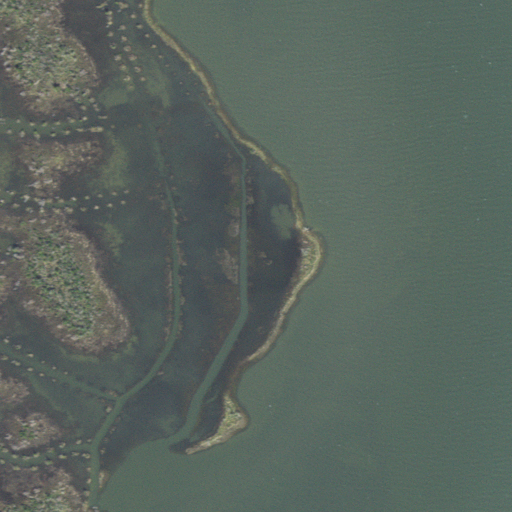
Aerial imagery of cape in North Carolina named Middens Point containing open water, herbaceous wetlands, and woody wetlands